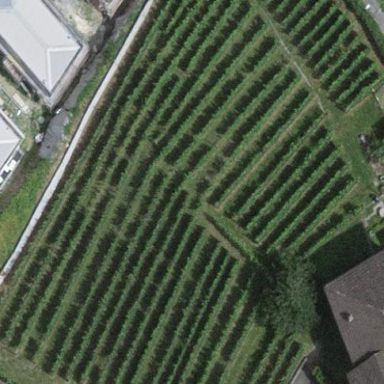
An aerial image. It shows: Vineyard with grape crops.